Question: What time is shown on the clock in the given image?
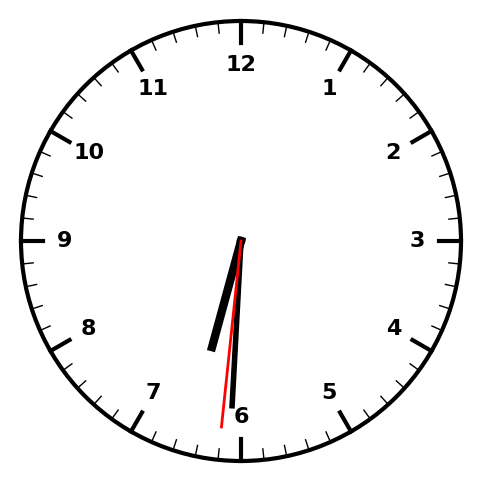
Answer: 06:30:31